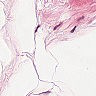
Metastatic tissue present: no